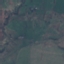
Land use / land cover: Pasture